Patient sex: M
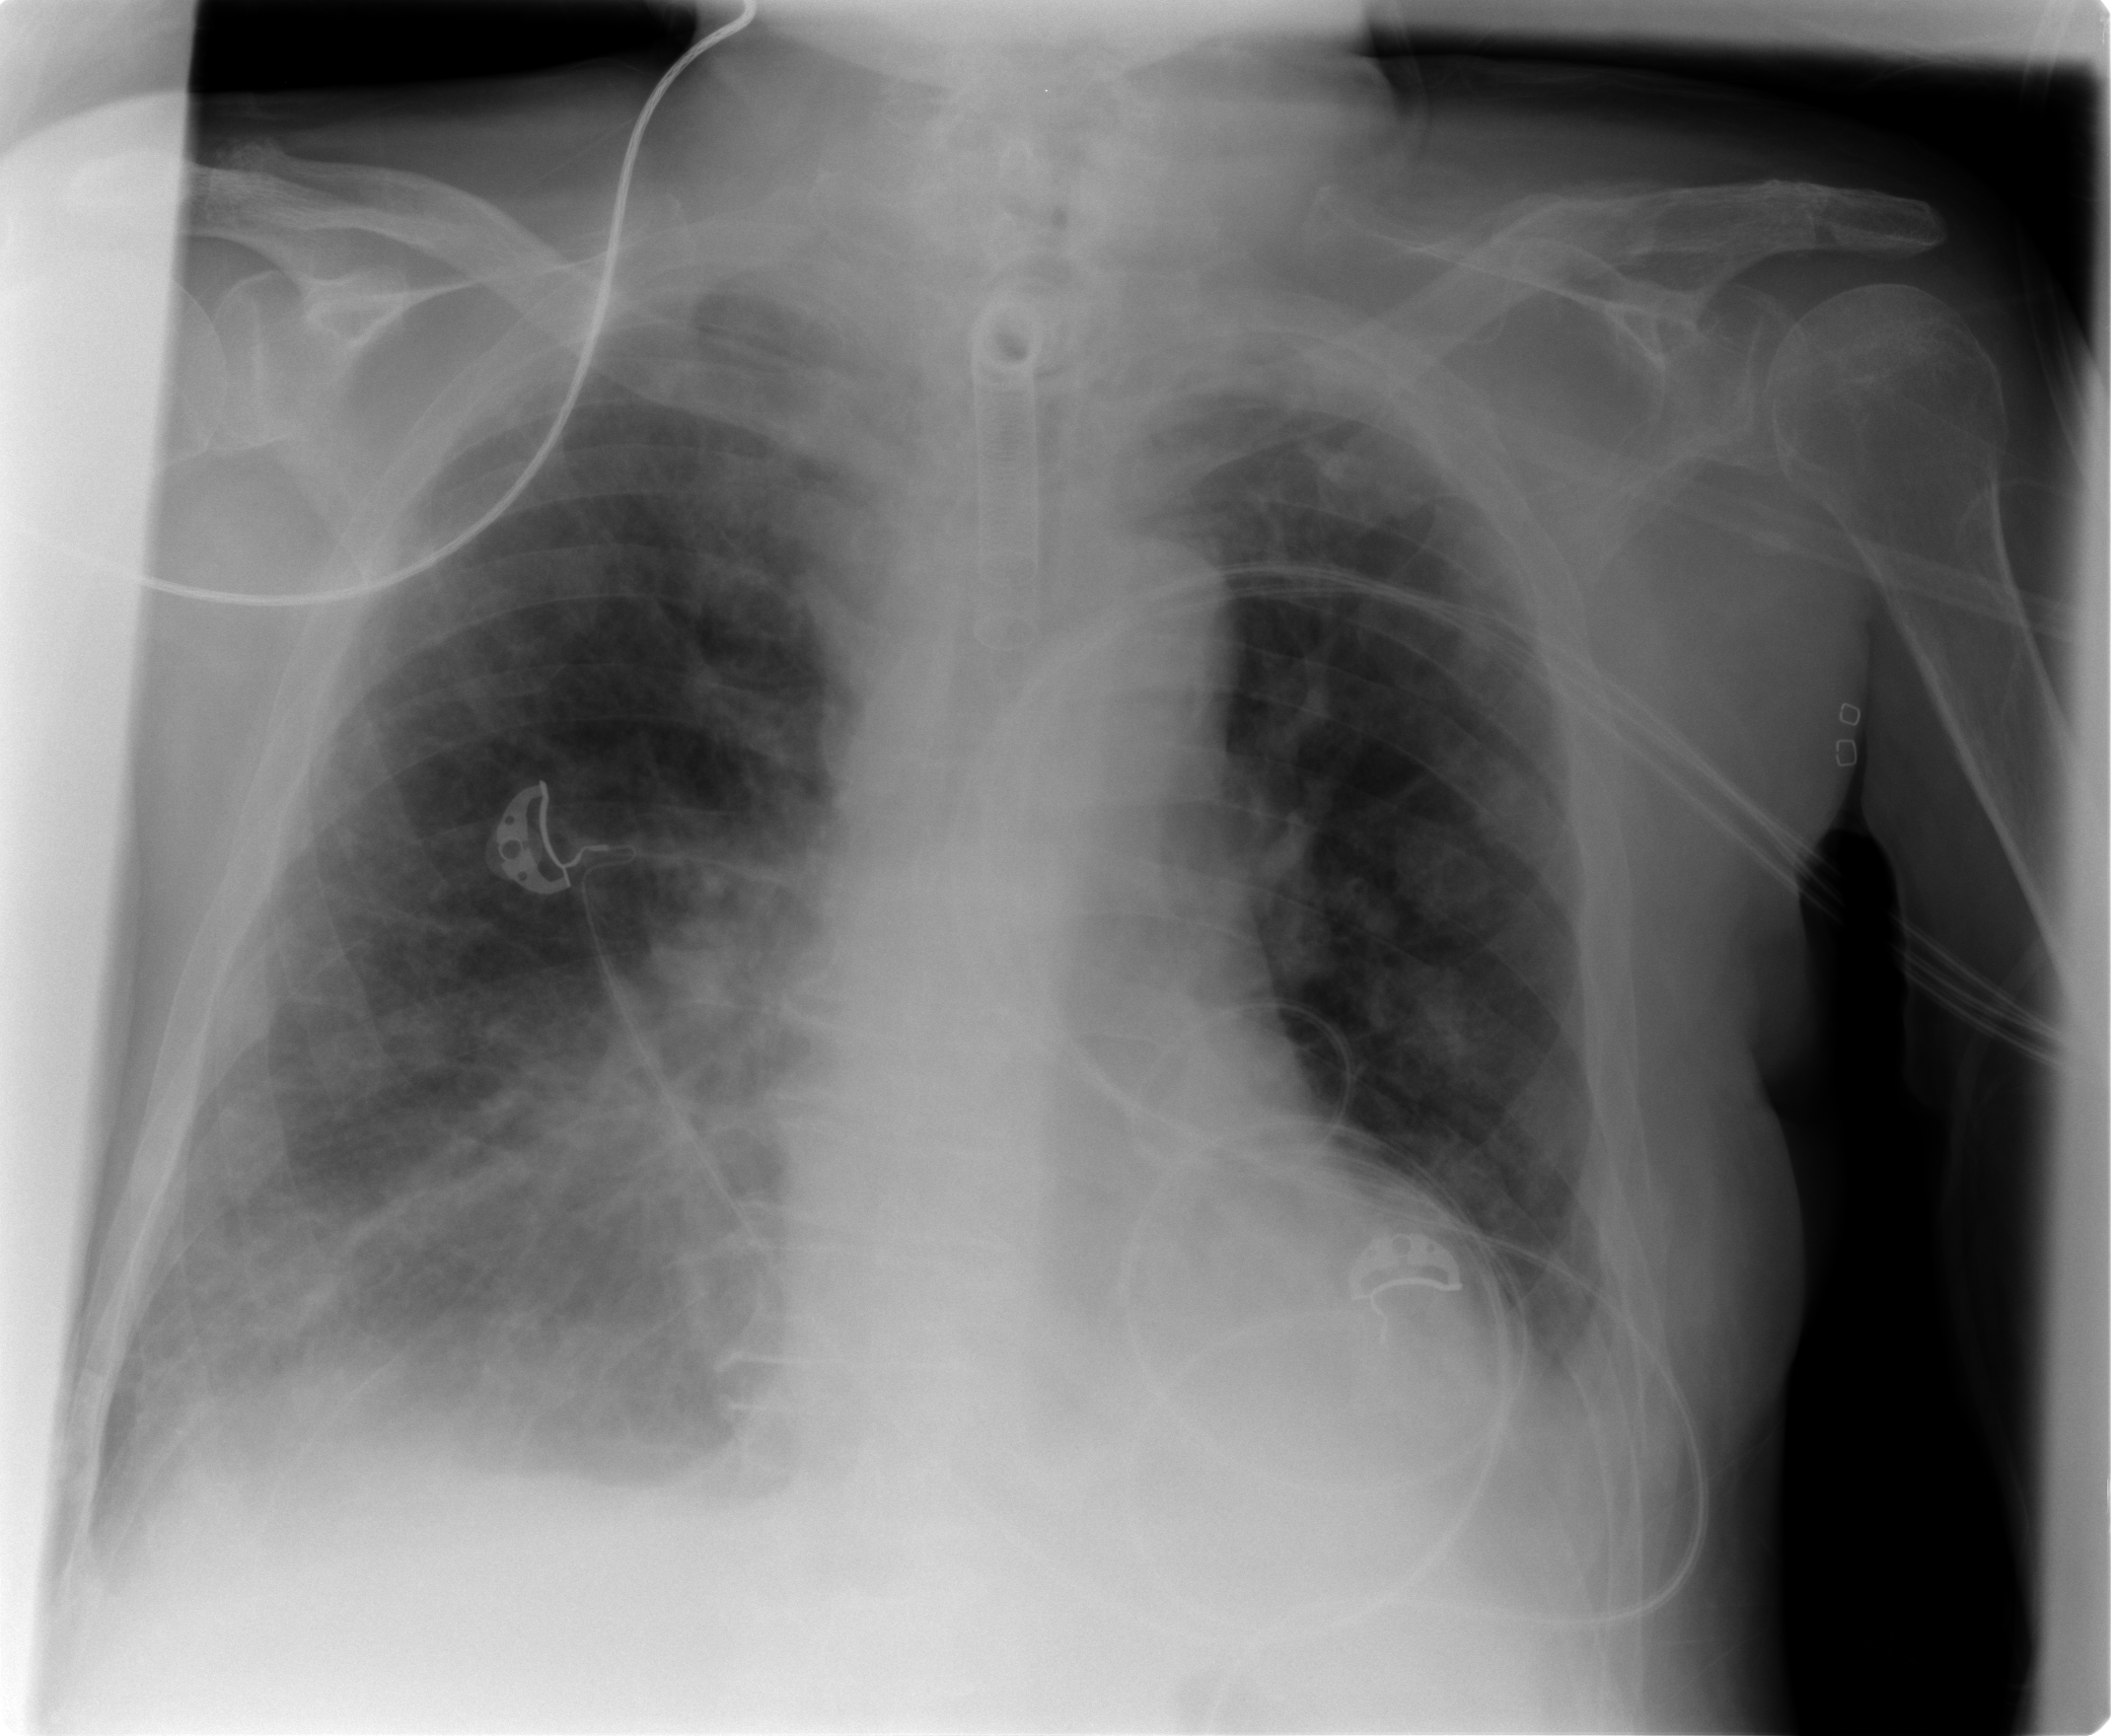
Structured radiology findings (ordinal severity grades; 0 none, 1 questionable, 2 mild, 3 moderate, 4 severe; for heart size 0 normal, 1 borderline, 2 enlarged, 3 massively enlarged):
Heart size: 0
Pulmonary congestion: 2
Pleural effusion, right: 2
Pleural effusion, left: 2
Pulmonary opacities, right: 3
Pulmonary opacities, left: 0
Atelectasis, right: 2
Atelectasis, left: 0